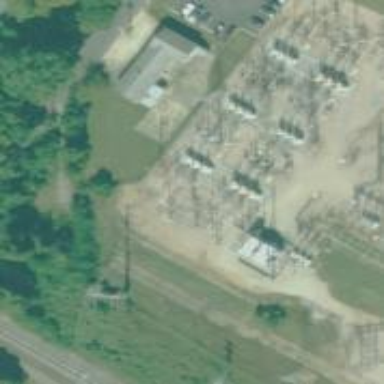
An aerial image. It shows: Switch used for power control.